Question: I am trying to make buttons of a similar nature to the buttons seen in the google+ app. Do you just declare these in XML like a regular button and just apply a custom style? Does anyone know generally what these buttons are and a sort of method for how to generate a look like this?

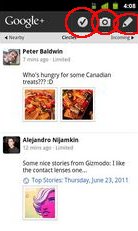
Answer: It can be anything that registered with a 'OnClickListener', something like: 'ImageButton', 'ImageView', a 'Layout' w/ background image...
However, in my opinion, ImageButton is the best w/ some pre-defined functions for button-like effects/shapes.